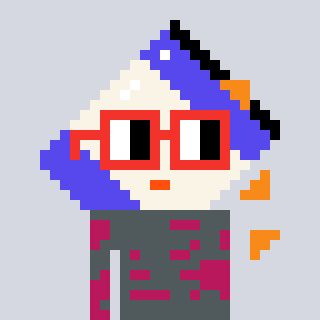
a pixel art character with square red glasses, a chips-shaped head and a darkpink-colored body on a cool background